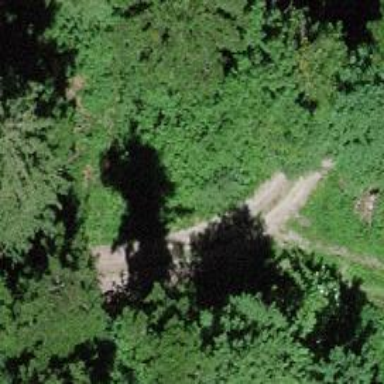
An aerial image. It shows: Dirt track road with grade3 tracktype.